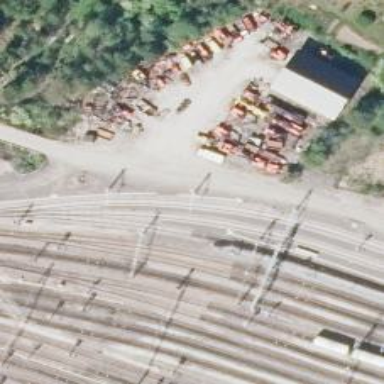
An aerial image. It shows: Railway signal.